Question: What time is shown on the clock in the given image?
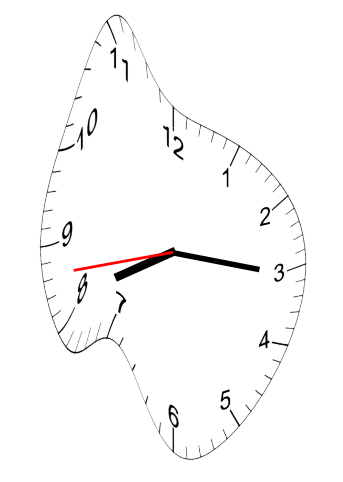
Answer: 08:15:43